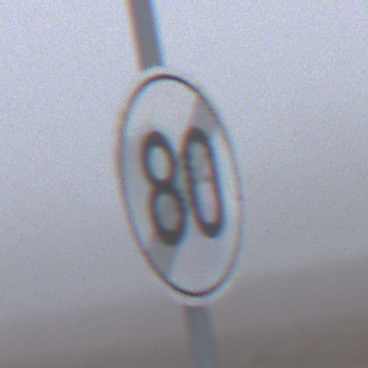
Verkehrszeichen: EndeGeschwindigkeit80
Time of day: MorningAfternoon
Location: Outdoor (RoadRail)
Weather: Overcast
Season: NotSpecified
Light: Natural